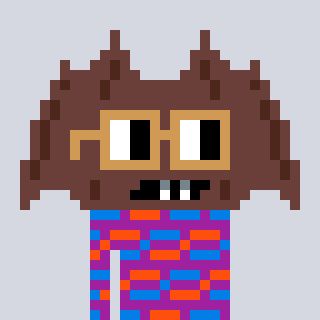
a pixel art character with square brown glasses, a bat-shaped head and a magenta-colored body on a cool background